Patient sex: M
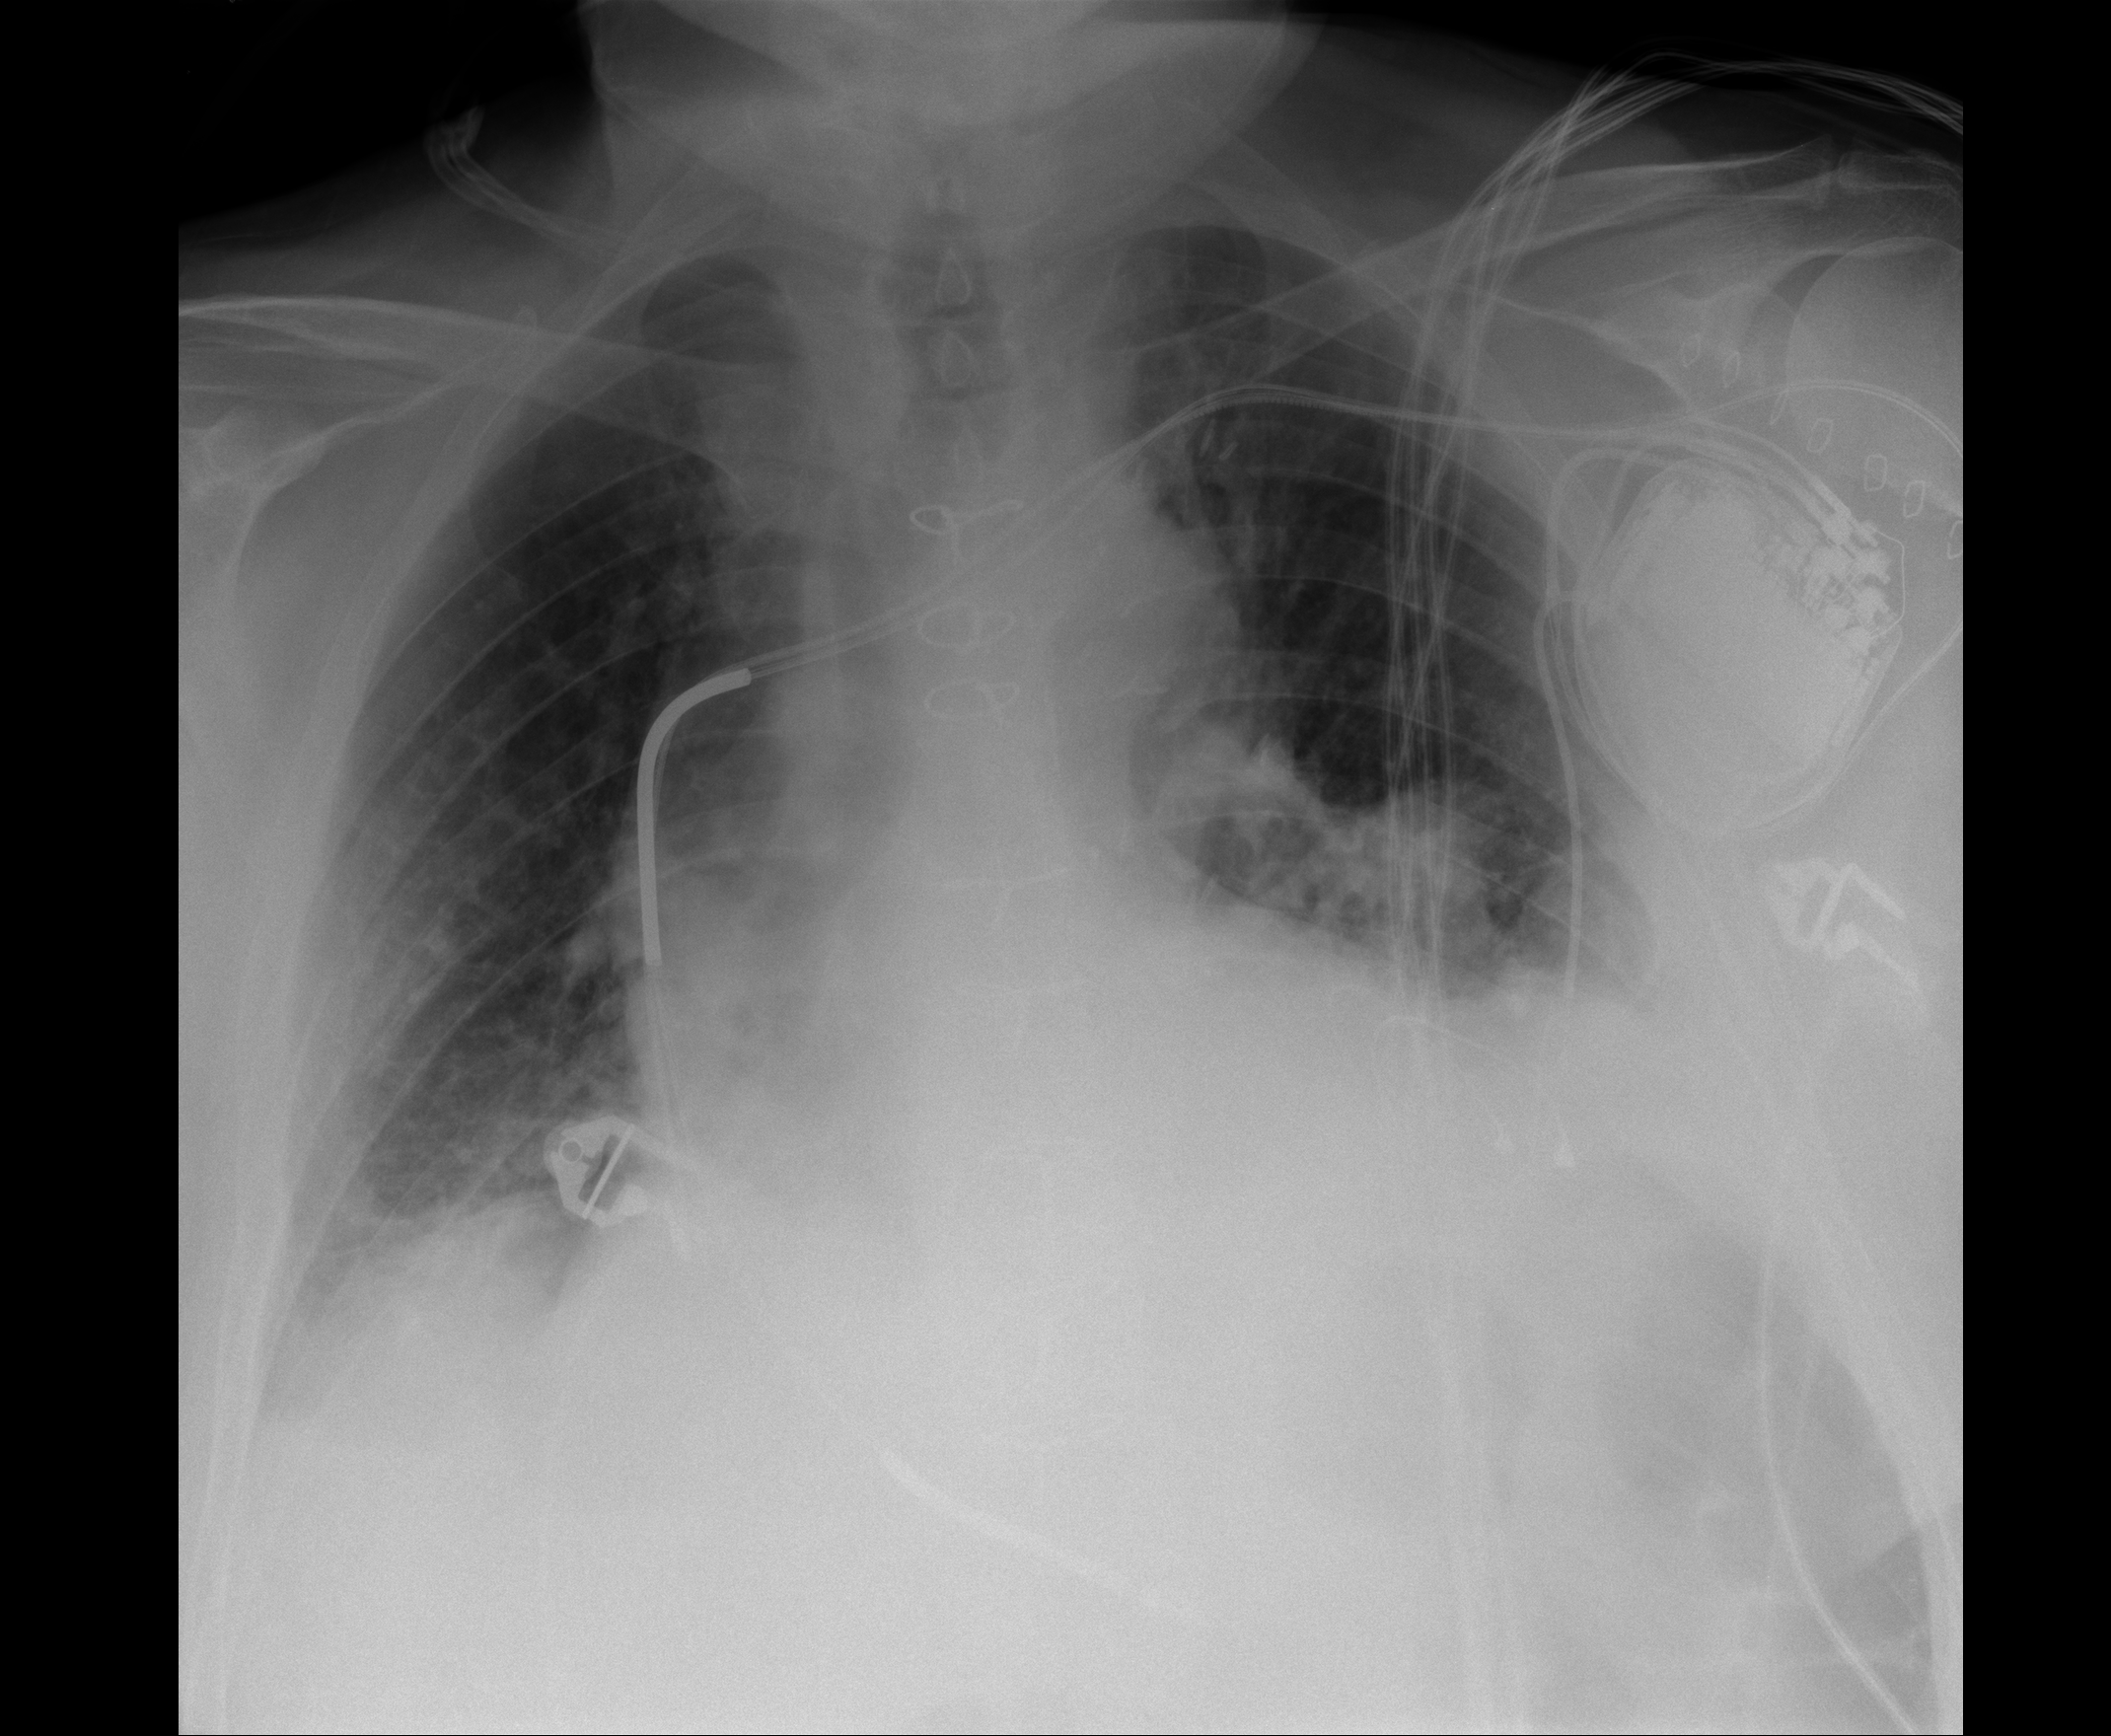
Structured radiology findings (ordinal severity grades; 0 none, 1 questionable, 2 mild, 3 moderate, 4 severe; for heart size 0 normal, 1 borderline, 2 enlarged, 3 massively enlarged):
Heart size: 3
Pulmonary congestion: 3
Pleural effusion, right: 2
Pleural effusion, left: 3
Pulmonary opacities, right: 2
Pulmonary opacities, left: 2
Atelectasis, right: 3
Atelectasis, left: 3